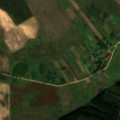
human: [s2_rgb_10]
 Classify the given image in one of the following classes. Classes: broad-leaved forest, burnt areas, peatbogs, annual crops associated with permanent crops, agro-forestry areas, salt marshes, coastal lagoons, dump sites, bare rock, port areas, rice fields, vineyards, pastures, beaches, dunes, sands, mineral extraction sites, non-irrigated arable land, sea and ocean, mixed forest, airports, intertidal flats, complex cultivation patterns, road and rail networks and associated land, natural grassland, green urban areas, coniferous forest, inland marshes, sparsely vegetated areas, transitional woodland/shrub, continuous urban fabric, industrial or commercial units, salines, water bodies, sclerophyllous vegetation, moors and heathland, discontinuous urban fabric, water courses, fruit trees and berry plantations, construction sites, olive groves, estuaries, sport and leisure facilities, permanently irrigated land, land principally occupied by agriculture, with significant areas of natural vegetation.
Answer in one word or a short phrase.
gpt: non-irrigated arable land, pastures, complex cultivation patterns, mixed forest